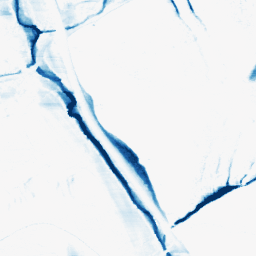
Category: morphological
Decomposition family: morphological_ellipse
Decomposition parameters: operation: closing
width: 5
height: 30
Upsampling method: edge_directed
Upsampling parameters: scale: 4
Upsampling scale: 4